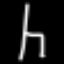
Label: chair